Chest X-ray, AP view. Patient: 67 years old, sex M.
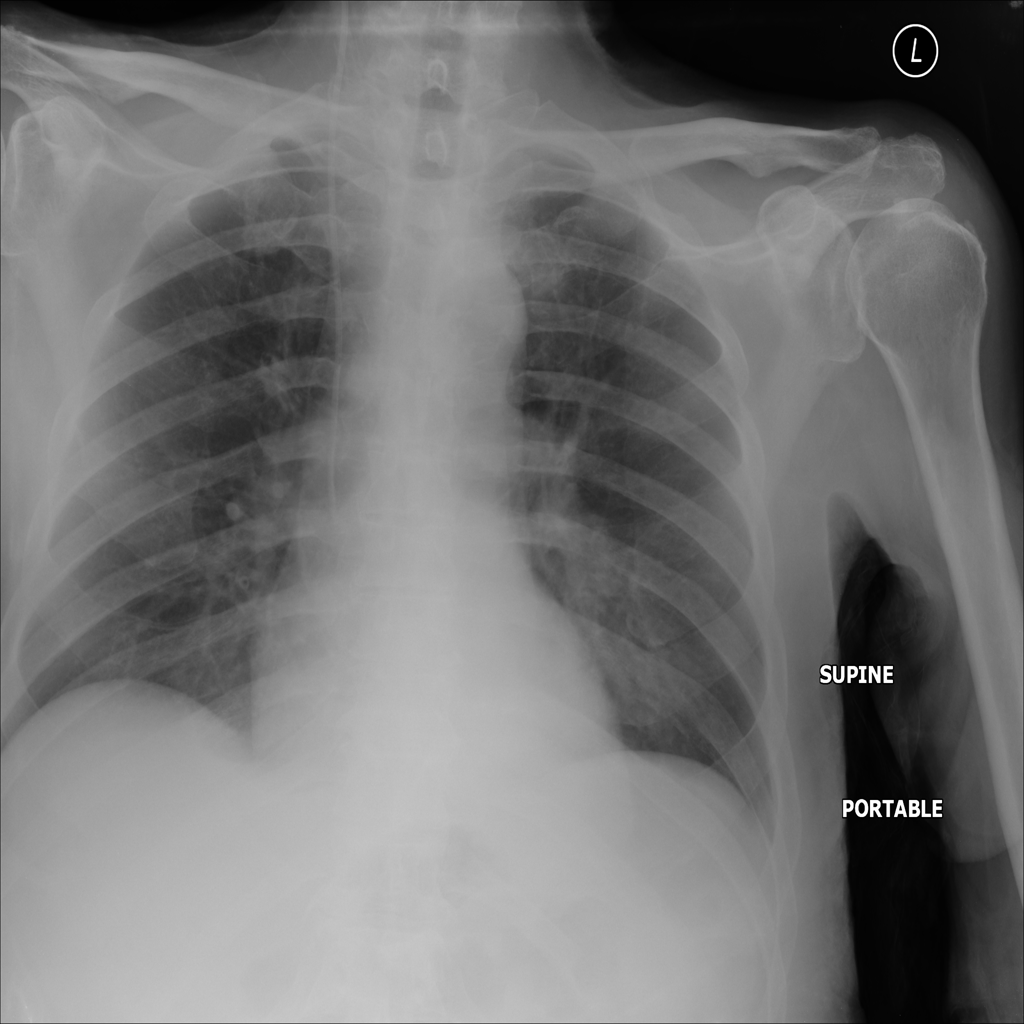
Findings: No Finding